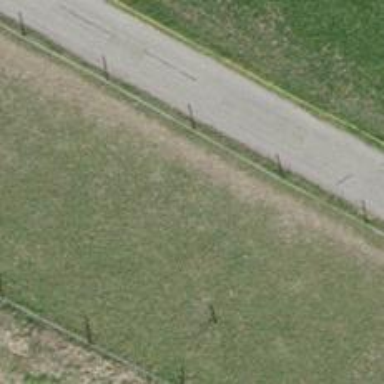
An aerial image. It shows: Fence.